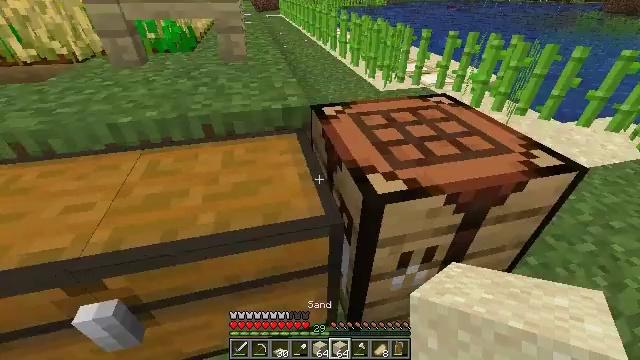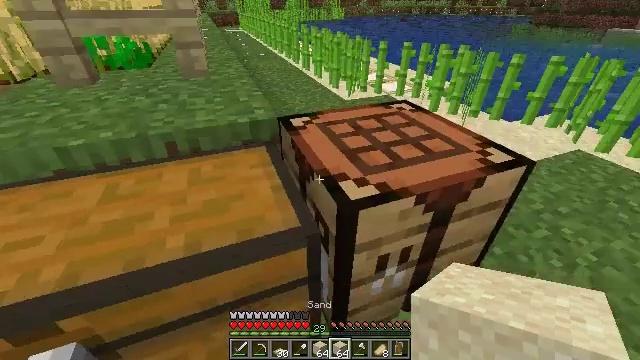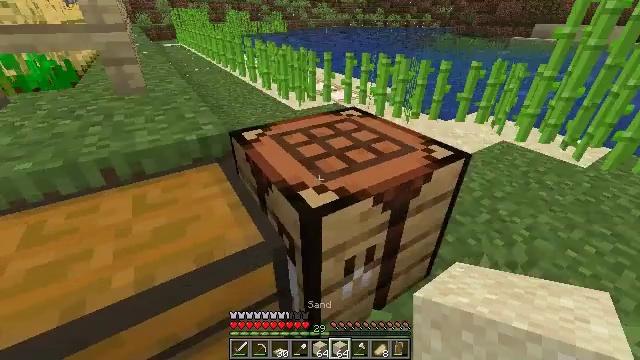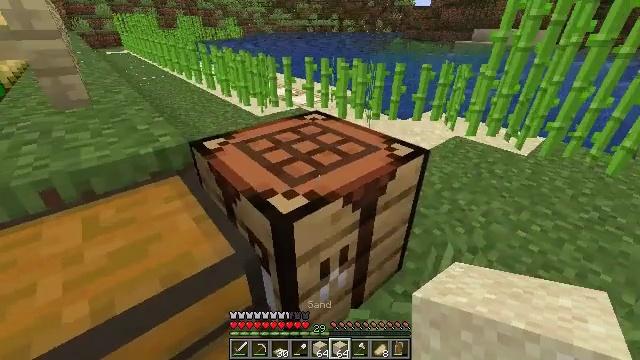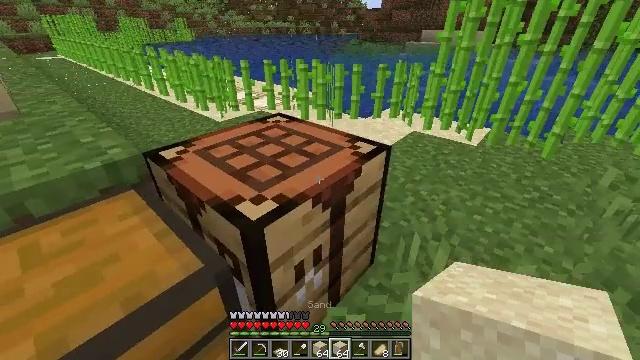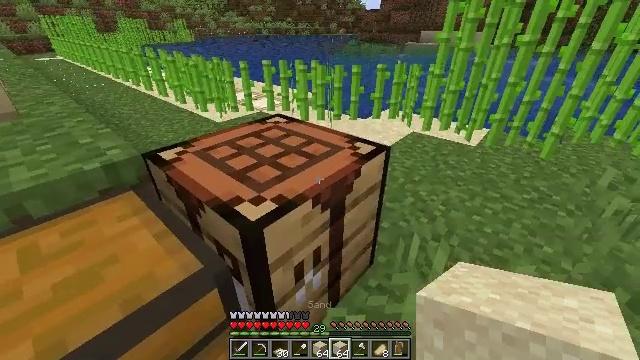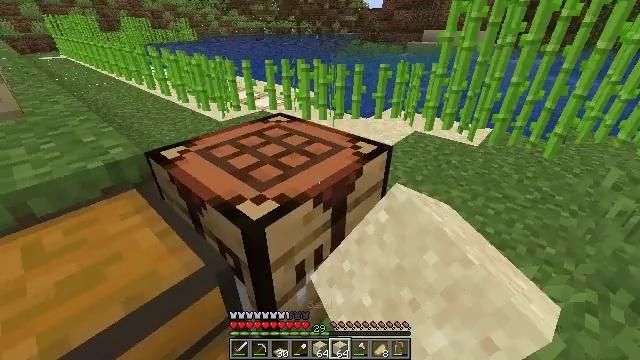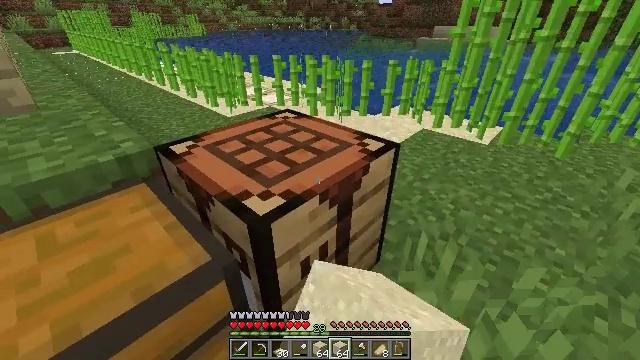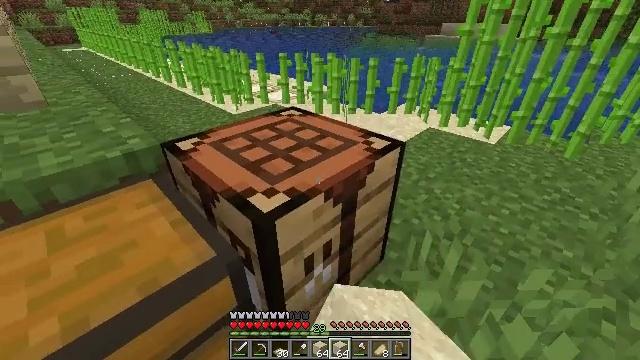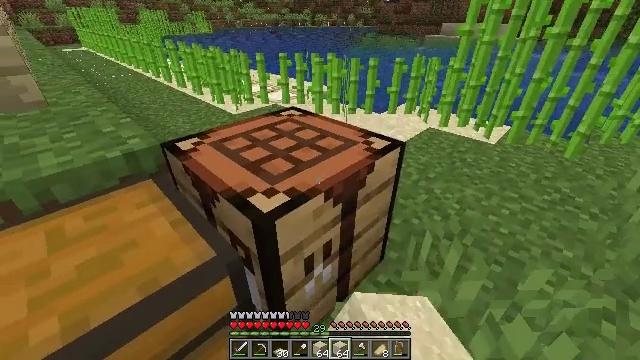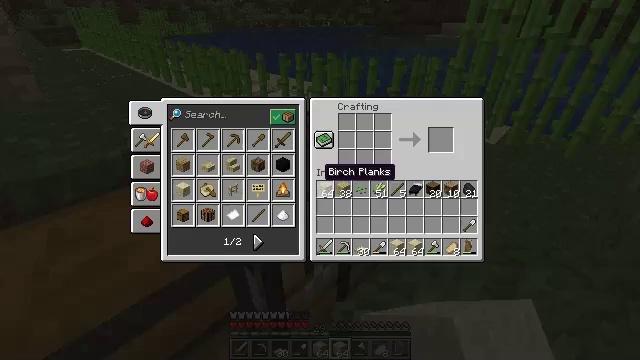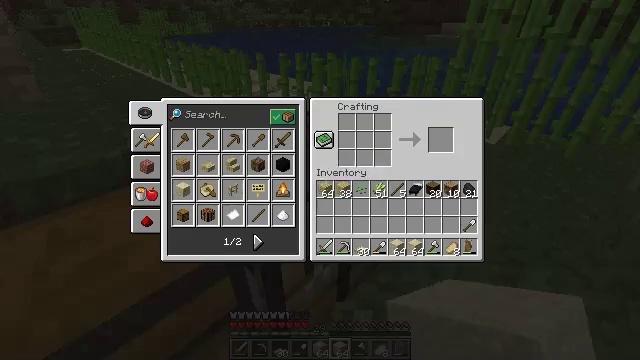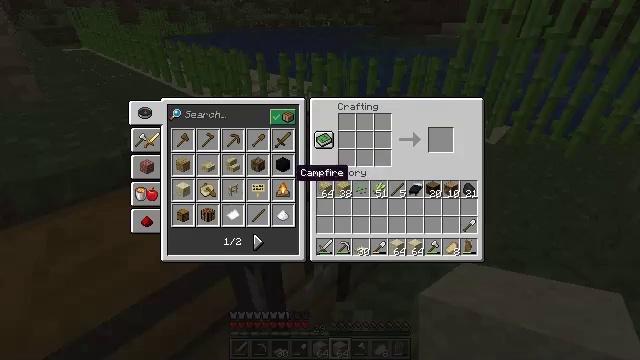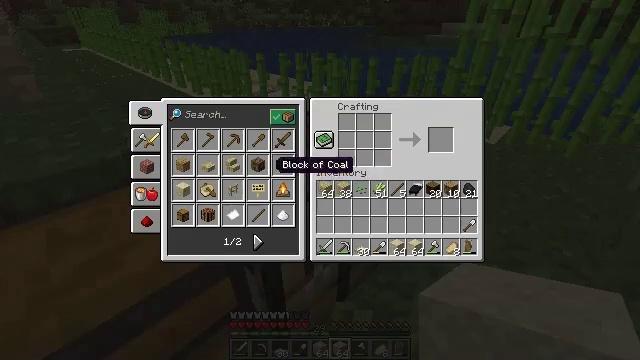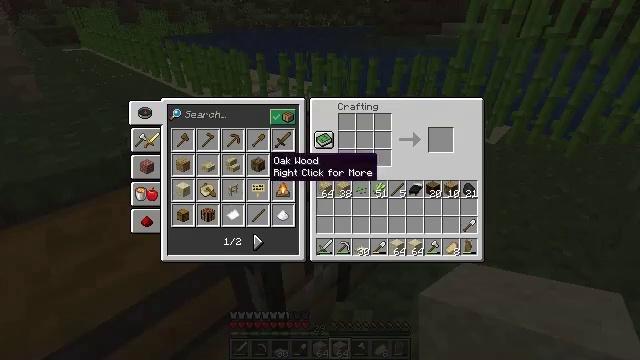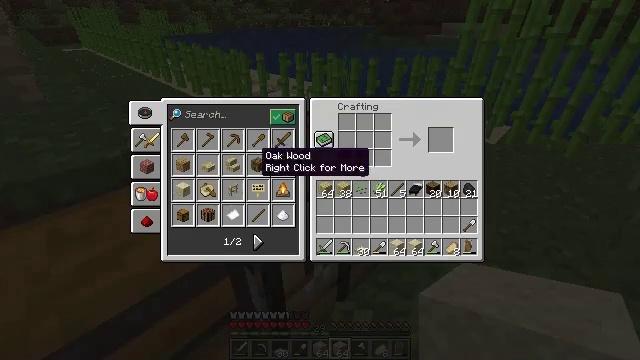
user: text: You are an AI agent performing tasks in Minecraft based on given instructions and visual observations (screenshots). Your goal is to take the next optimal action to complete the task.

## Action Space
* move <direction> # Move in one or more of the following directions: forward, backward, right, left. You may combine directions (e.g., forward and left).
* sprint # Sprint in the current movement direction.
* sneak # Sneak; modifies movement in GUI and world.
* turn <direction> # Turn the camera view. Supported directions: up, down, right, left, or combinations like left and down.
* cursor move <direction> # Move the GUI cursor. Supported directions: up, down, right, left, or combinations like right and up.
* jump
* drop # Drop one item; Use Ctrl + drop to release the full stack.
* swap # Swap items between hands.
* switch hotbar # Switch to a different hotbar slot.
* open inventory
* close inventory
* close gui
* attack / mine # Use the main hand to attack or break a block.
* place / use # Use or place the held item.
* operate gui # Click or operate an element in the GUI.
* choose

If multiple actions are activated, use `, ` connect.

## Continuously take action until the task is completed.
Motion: motion action
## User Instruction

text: Open the crafting table to make sandstone.
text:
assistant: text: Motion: turn right and up
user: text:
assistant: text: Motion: turn right and up
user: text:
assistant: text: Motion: turn right
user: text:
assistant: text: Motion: turn right
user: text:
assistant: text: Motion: use / place
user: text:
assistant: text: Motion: use / place
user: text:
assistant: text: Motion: turn left, use / place
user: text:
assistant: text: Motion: turn left
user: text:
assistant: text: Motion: no_op
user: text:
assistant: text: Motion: no_op
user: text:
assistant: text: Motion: turn left
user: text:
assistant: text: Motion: turn left
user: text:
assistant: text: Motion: turn left and up
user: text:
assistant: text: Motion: turn left
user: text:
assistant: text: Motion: sneak, turn left
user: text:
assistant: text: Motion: sneak, turn left
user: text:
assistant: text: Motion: sneak, turn left
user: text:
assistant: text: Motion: sneak, turn left and down
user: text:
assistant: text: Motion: sneak, turn left and down
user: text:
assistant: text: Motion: sneak, turn left
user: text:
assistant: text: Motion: sneak
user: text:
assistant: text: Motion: sneak
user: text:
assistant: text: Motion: sneak
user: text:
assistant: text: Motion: sneak, attack / mine
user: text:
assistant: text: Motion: sneak, attack / mine
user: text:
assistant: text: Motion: sneak
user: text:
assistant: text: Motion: sneak, turn right
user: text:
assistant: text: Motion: sneak, turn right and up
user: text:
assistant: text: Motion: sneak, turn right and up
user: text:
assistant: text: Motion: sneak, turn right and up